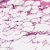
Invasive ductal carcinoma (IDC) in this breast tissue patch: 0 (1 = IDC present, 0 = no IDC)